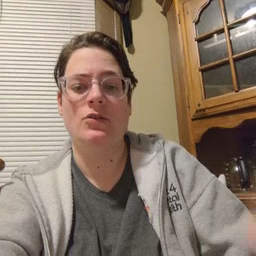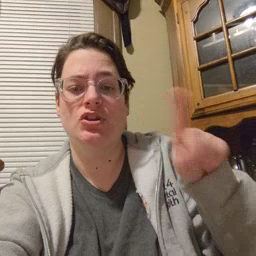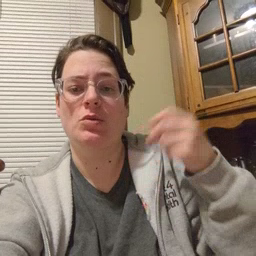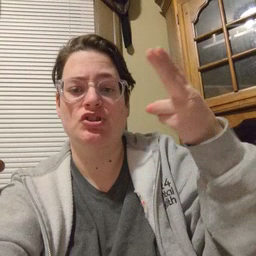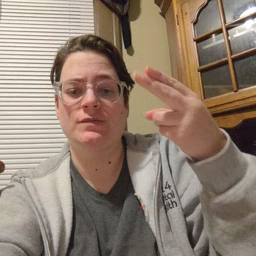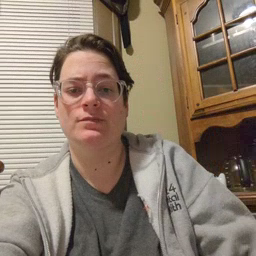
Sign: garbage